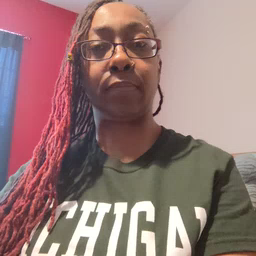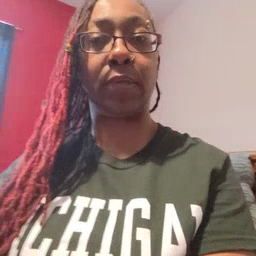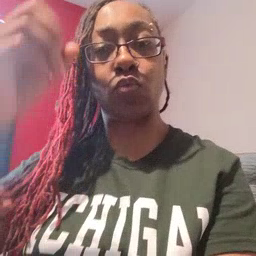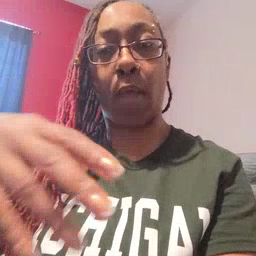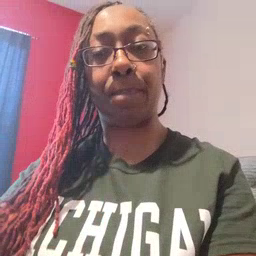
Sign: drop